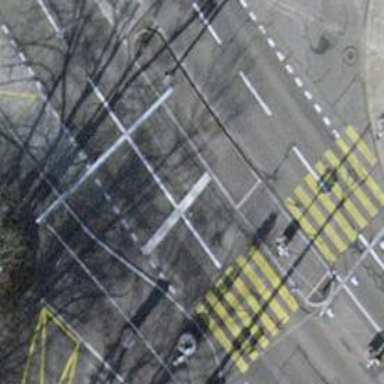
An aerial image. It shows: Road with traffic signals.